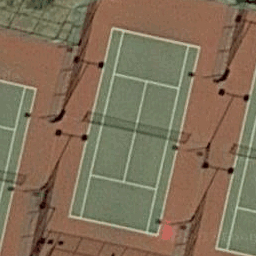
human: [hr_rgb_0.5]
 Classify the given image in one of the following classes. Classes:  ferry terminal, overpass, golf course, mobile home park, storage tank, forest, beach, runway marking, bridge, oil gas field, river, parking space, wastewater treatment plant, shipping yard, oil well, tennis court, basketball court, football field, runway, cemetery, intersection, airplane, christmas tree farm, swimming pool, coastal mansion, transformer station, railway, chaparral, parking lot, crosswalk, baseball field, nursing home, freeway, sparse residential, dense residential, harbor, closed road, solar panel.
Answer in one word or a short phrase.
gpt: tennis court